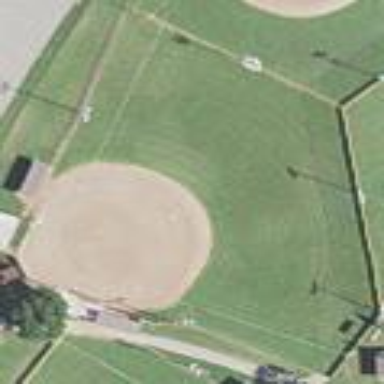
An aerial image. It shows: Baseball pitch for leisure land.